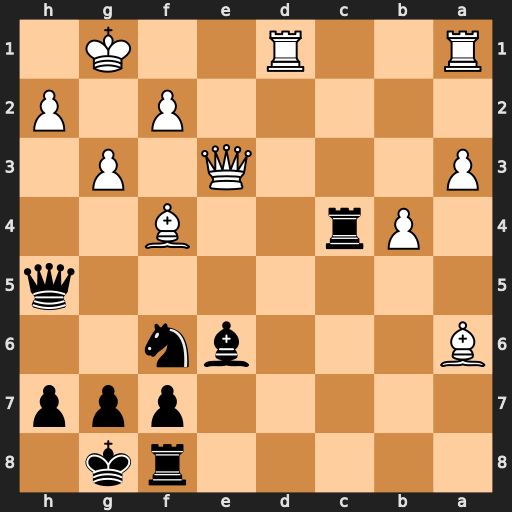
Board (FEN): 5rk1/5ppp/B3bn2/7q/1Pr2B2/P3Q1P1/5P1P/R2R2K1
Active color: b
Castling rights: -
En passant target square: -
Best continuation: Ng4 h4 Nxe3